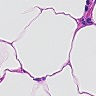
Metastatic tissue present: no